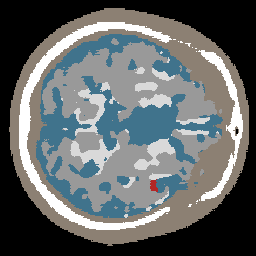
Label: lesion